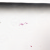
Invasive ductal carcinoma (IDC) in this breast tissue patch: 0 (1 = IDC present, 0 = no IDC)